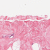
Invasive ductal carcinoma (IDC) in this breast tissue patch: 0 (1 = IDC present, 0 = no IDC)